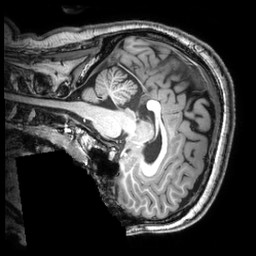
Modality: T1w
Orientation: sagittal
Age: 23
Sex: male